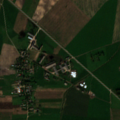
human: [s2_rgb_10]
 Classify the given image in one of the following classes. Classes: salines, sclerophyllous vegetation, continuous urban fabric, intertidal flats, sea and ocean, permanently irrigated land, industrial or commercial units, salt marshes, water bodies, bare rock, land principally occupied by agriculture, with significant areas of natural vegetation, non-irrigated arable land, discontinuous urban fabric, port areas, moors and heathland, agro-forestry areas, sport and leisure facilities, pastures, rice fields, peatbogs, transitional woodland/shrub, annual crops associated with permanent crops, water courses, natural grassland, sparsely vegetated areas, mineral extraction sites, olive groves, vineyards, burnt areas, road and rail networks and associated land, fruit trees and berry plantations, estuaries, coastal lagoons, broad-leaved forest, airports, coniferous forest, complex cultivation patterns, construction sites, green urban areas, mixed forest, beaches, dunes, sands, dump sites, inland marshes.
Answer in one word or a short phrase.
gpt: discontinuous urban fabric, non-irrigated arable land, pastures, complex cultivation patterns